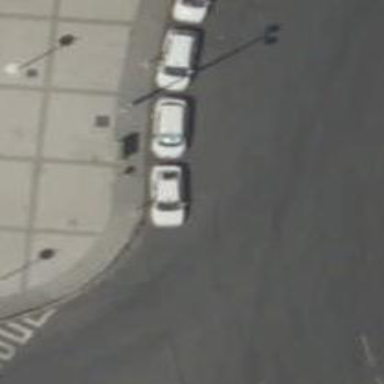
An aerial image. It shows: Taxi stand.